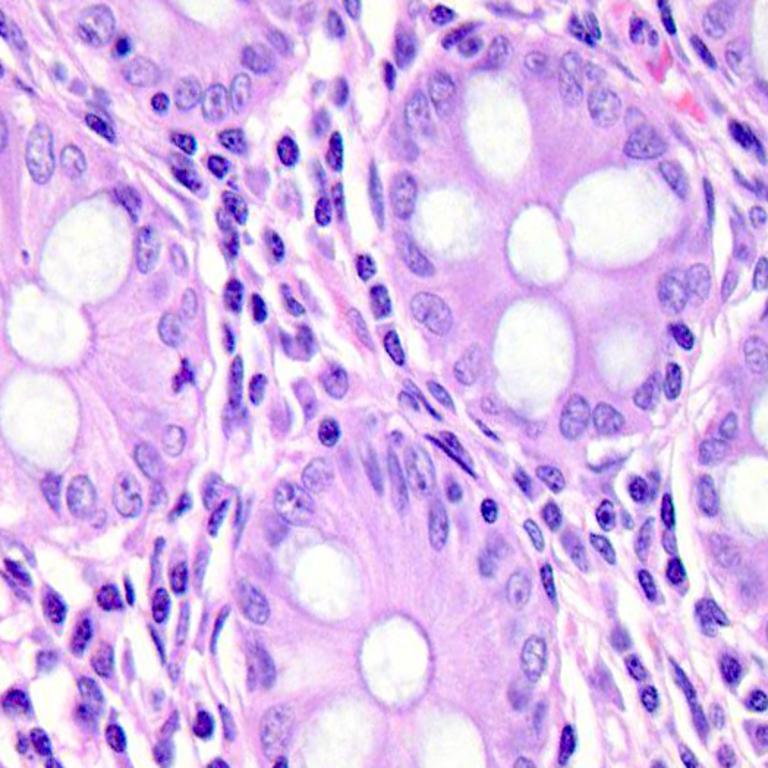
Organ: colon
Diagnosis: benign